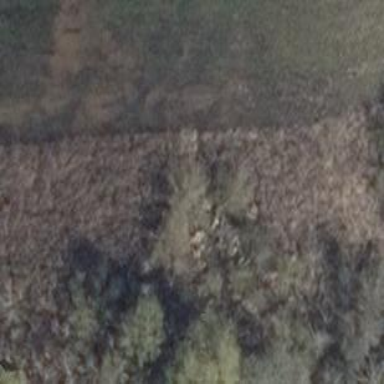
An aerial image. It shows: Reedbed in wetland area.